Question: my app is not scaling the ipad screen and it has this zoom in and zoom out button on the bottom right. Is there somewhere in the settings I can turn this off?

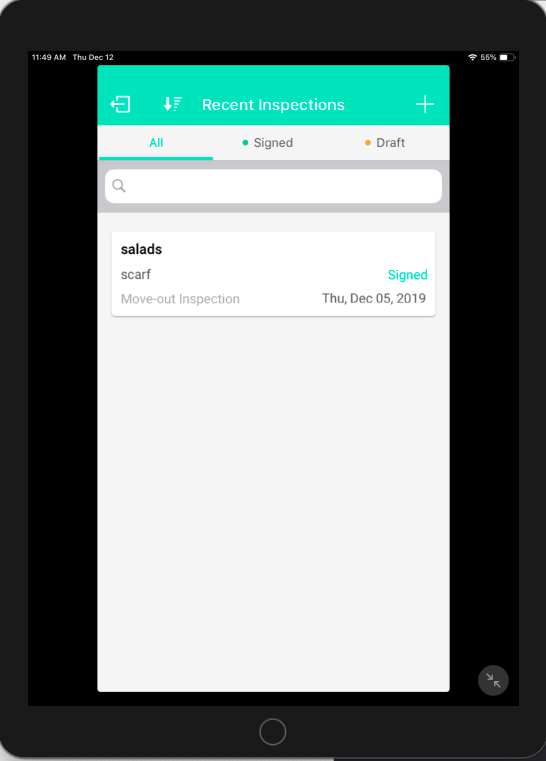
Answer: You need to go to the General Tab for your project and select the appropriate setting in Deployment Info.
In Xcode 11 you need to make sure the iPad checkbox is checked.
<URL>
In Xcode 10 you need to make sure Universal is selected in the drop down menu for Devices.
<URL>